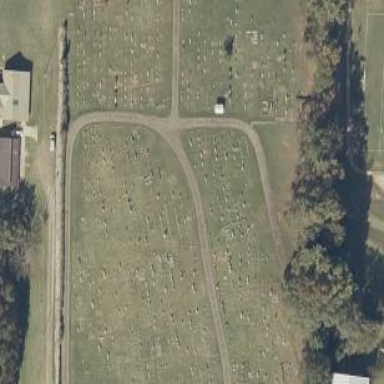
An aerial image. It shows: Cemetery.